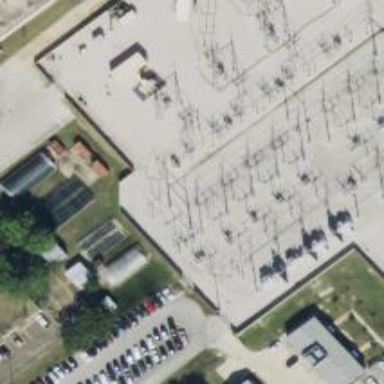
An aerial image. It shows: Switch used for power control.